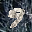
Label: 9